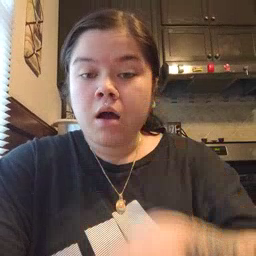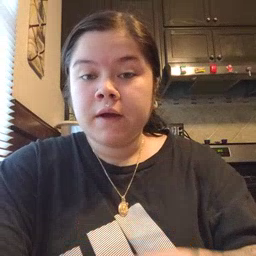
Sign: elephant